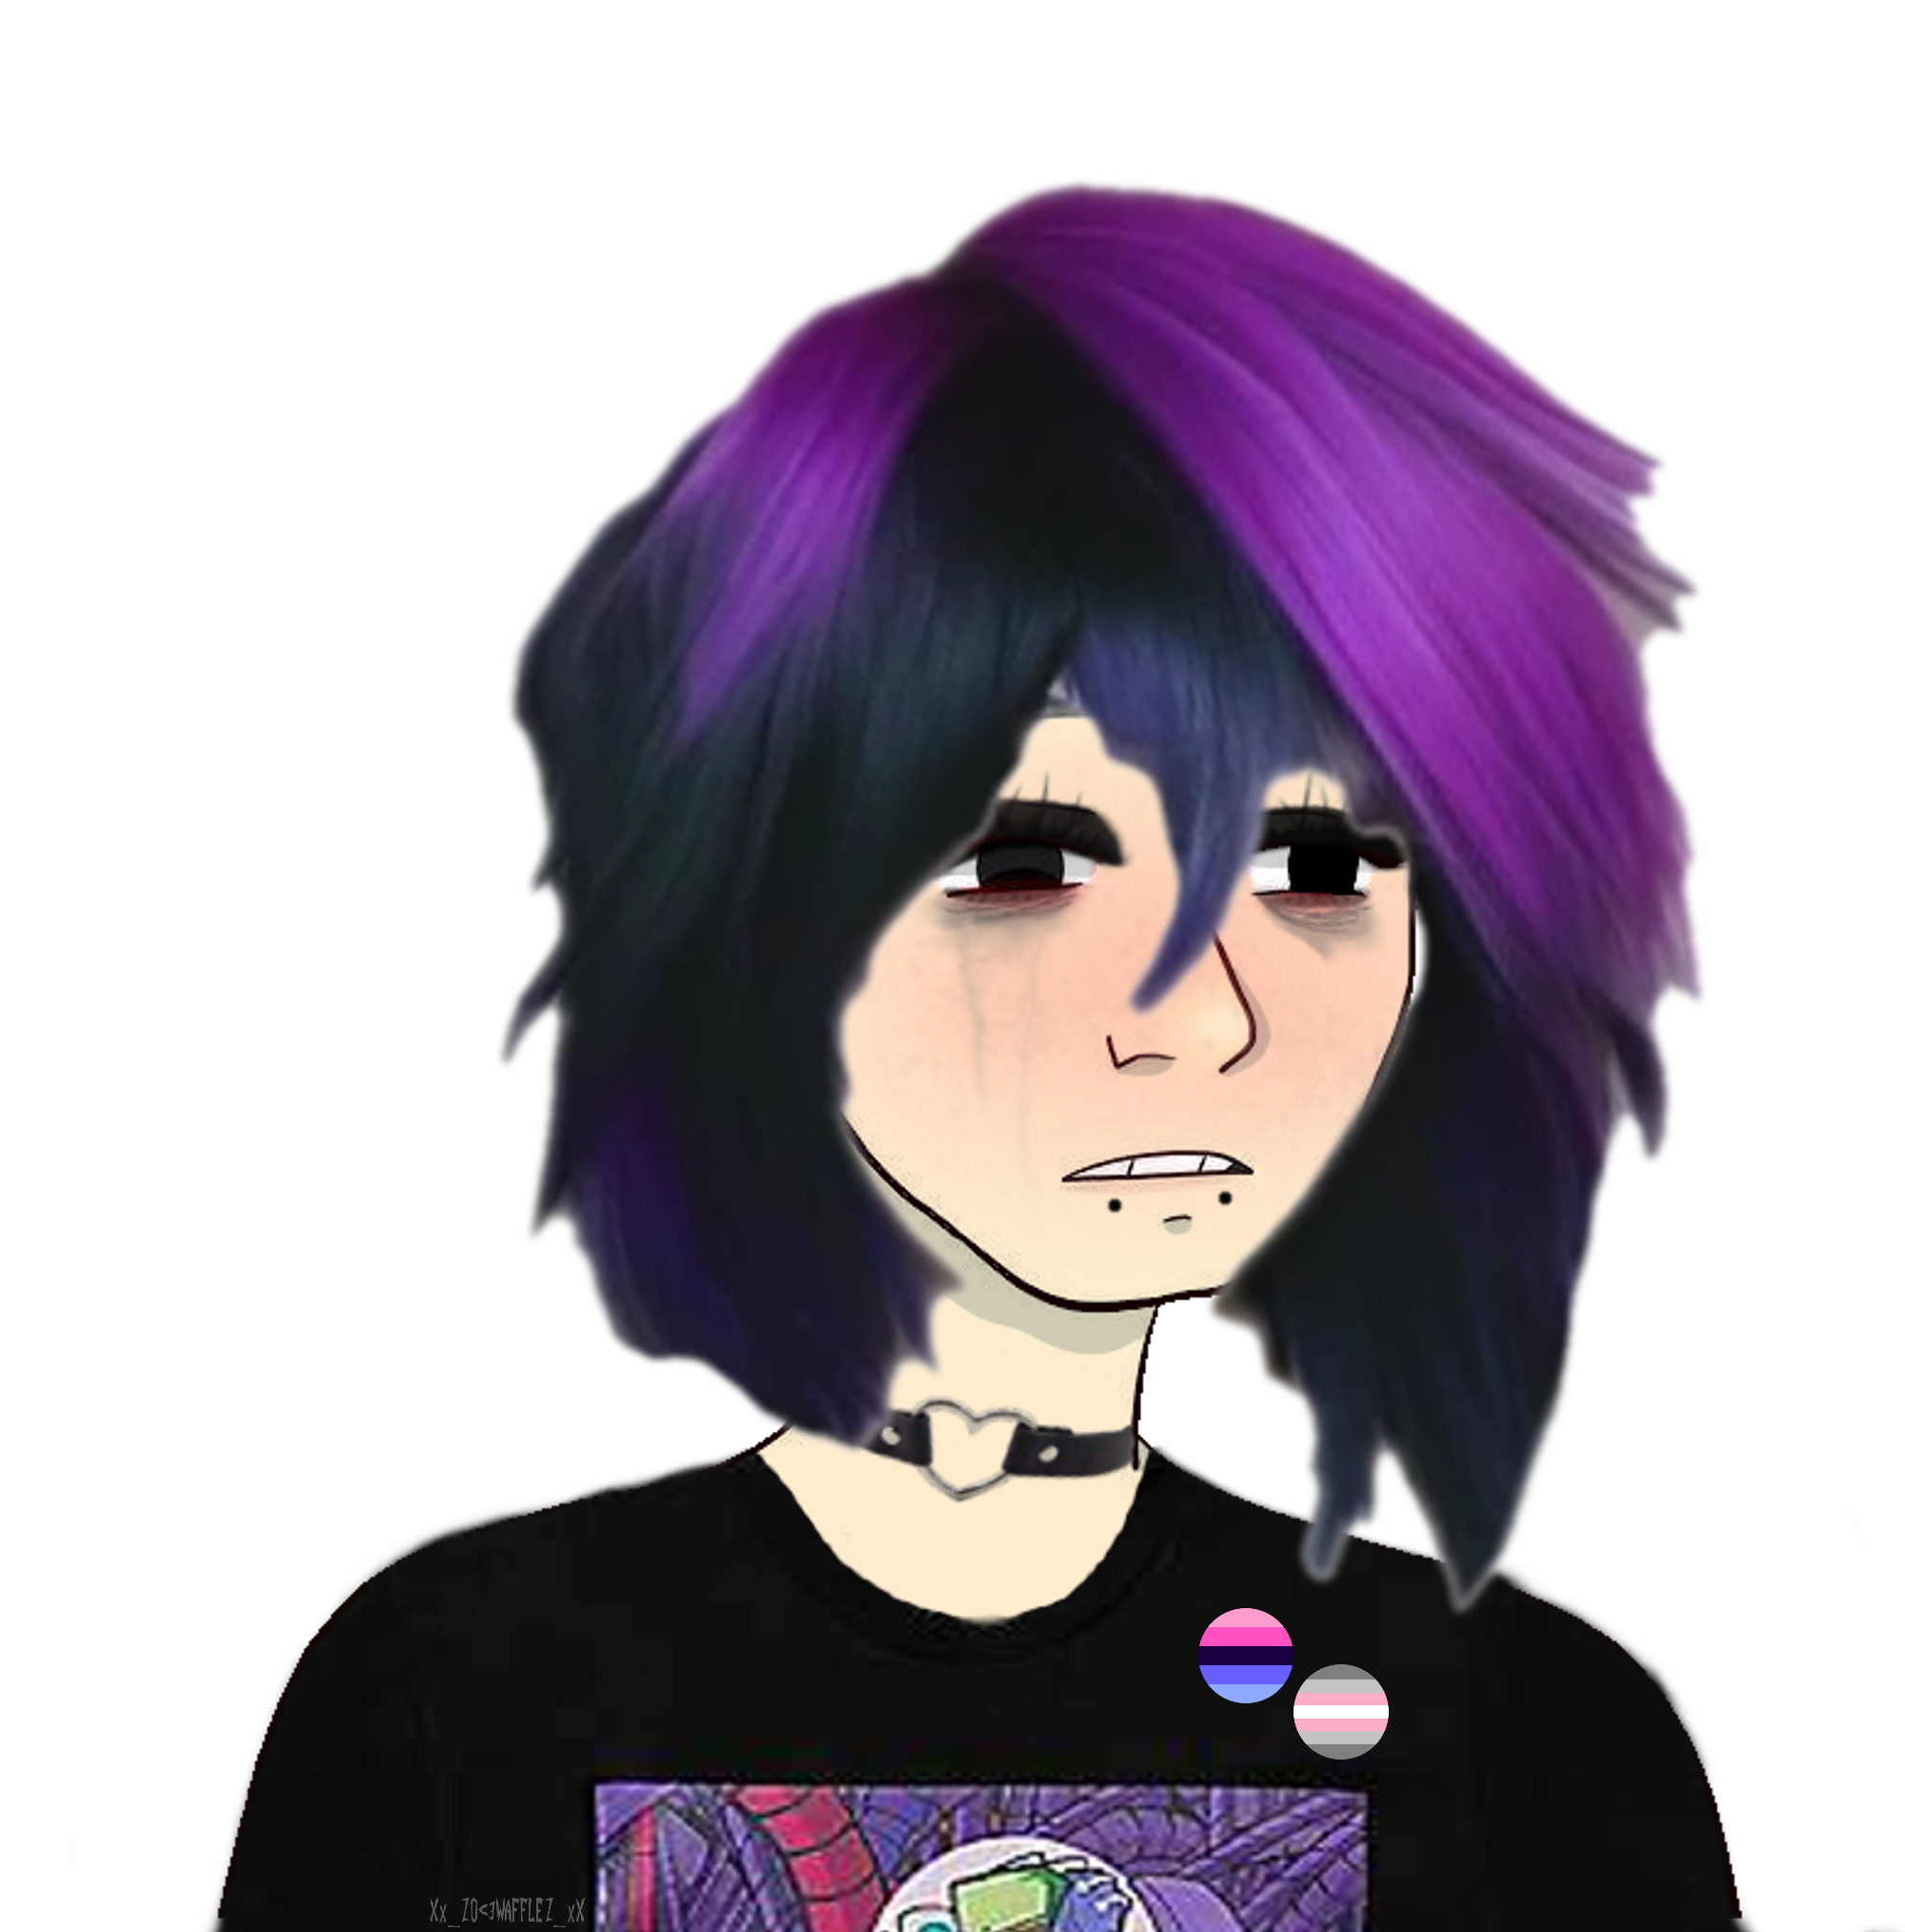
Label: 5_Doomer_Girl